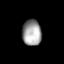
Tissue: lung
Cell type: T cells
Senescence score: 0.2047
Nuclear area (px): 486
Mean DAPI intensity: 157.86